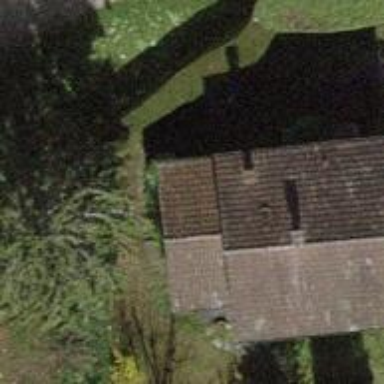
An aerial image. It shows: Detached building.